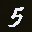
Label: 5